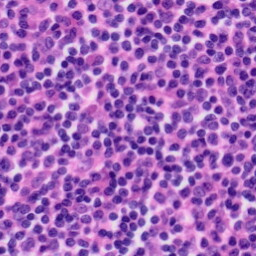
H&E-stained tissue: Tonsil